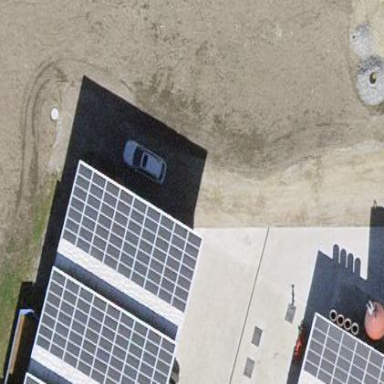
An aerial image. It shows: Solar power generator using photovoltaic panels.